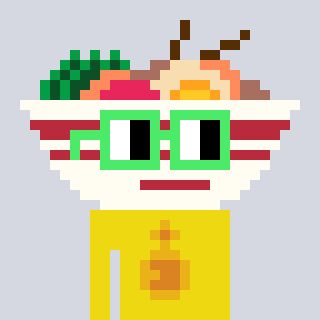
a pixel art character with square light green glasses, a noodles-shaped head and a yellow-colored body on a cool background